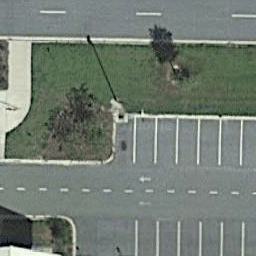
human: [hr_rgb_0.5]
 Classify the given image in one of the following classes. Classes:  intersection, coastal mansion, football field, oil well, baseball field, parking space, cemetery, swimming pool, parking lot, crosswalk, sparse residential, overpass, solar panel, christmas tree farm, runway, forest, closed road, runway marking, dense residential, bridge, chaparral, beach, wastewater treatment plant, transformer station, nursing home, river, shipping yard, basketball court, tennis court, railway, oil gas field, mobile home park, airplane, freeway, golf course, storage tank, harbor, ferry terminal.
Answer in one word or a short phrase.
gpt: parking space